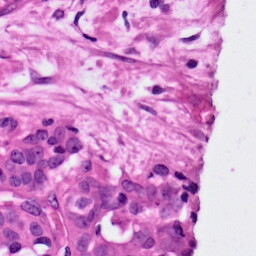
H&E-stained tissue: Ovarian